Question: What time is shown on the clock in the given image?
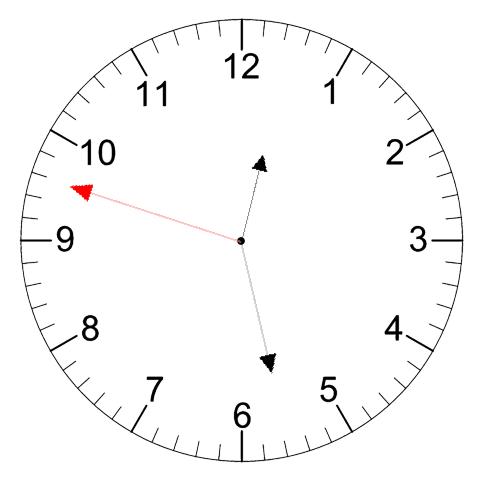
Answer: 12:27:48